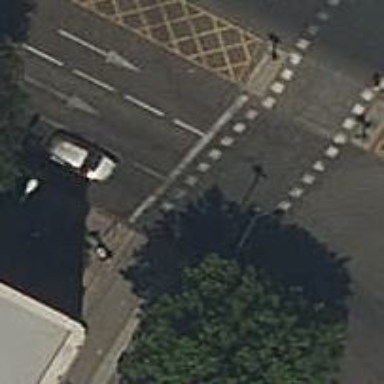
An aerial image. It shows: Road with traffic signals at crossing.